Question: '''
Bitmap bmp = (Bitmap)extras.get("data");
ByteArrayOutputStream out = new ByteArrayOutputStream();
bmp.compress(CompressFormat.JPEG, 100, out);
byte[] raw = out.toByteArray();
PassToWebservice(raw); //error
PassToWebservice(byte[] ba)
{
SoapObject envelope...
envelope.addProperty("base64bytes", ba);
...
transport.call(ACTION, envelope);
envelope.getResponse() //error: IOException cannot serialize...
}
'''
When I pass the compressed image to my webservice, I get a runtimeexception that says "cannot serialize [B@47bcb6c8..." Something is not apparent to me, can anyone see why the above (psuedo) code does not work? If it helps, on the webservice server side, the exception seems to be happening when the server writes the passed bytes to a file (using .Net IO.File.WriteAllBytes)

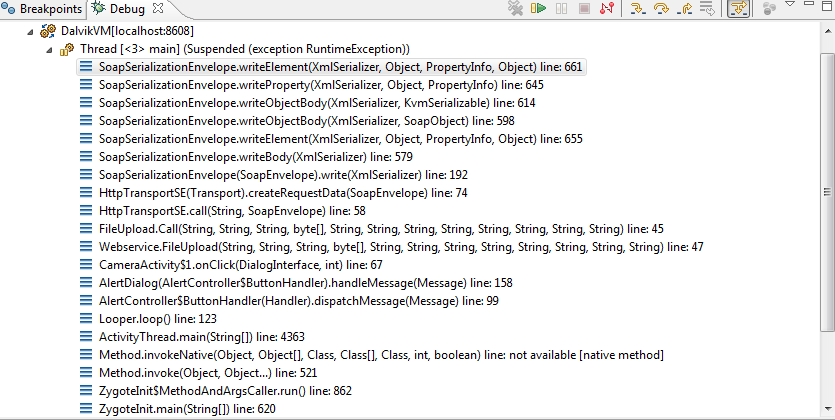
Answer: I needed to do this:
'''
MarshalBase64 marshal;
marshal.register(envelope);
'''